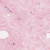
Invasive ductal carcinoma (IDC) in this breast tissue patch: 0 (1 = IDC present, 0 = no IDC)